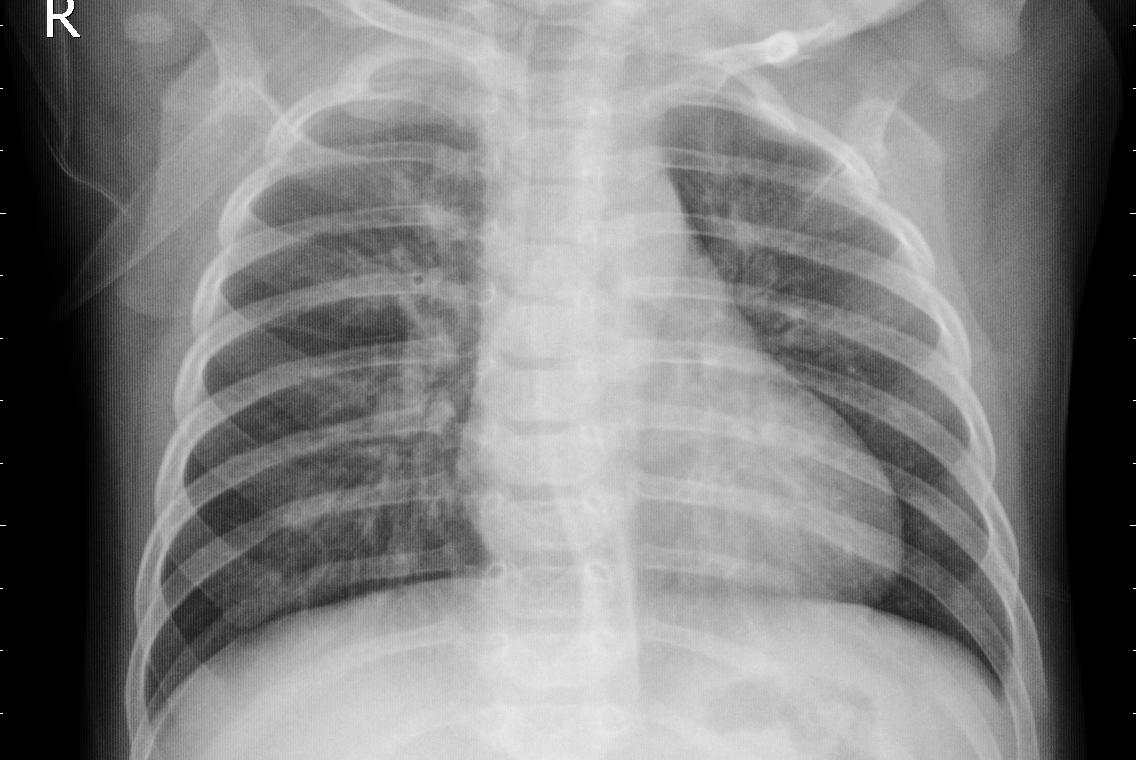
Diagnosis: PNEUMONIA